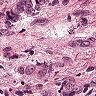
Metastatic tissue present: yes